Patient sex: M
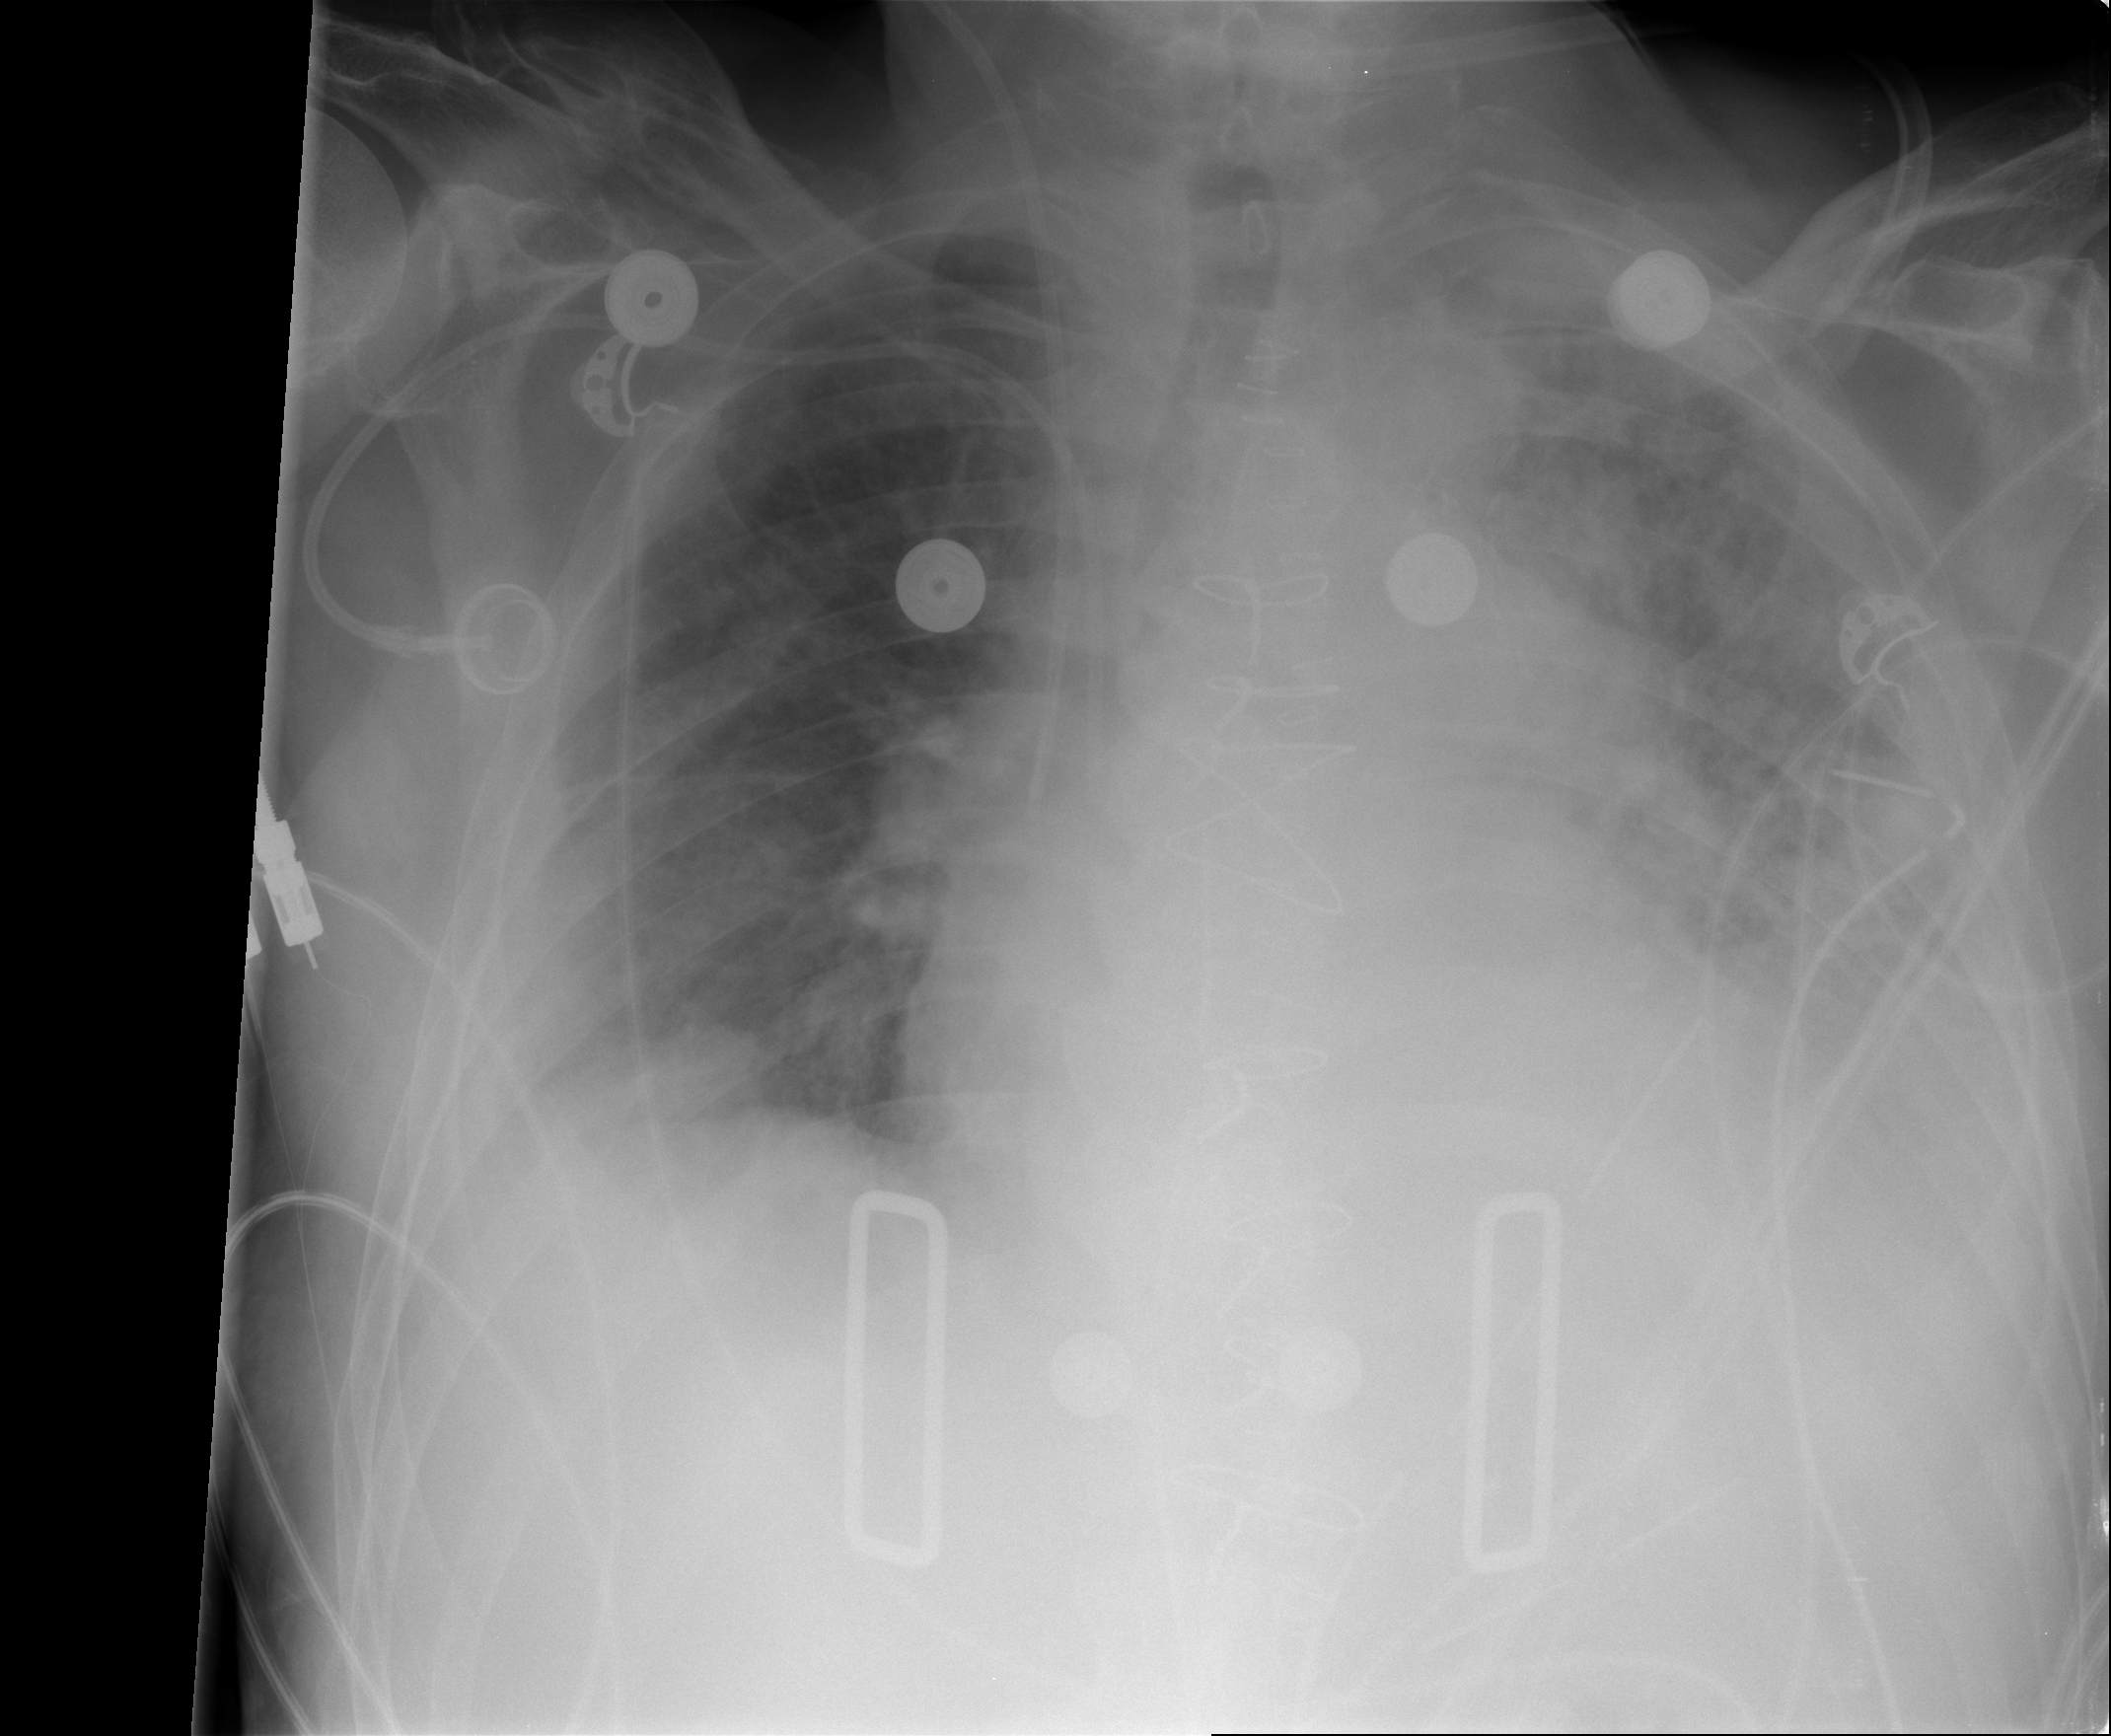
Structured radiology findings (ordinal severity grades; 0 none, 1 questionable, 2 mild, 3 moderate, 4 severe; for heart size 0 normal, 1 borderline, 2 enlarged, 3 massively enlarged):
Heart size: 1
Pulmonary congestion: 2
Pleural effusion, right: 2
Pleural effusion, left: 3
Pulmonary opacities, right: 0
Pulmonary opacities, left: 2
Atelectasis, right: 0
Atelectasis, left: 3